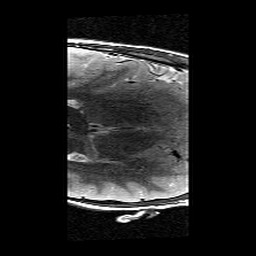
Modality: T2w
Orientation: axial
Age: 9
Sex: female
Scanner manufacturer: siemens
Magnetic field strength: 3 T
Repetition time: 9.23 s
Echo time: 0.067 s